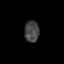
Tissue: skin
Cell type: Epithelial cells
Senescence score: 0.2721
Nuclear area (px): 302
Mean DAPI intensity: 68.262